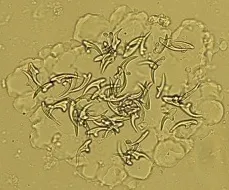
Puncture fluid with typical hooklets of Echinococcus granulosus.
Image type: radiology (ct)